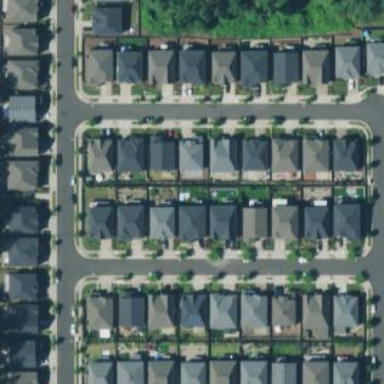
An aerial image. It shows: Residential area consisting of single-family homes.